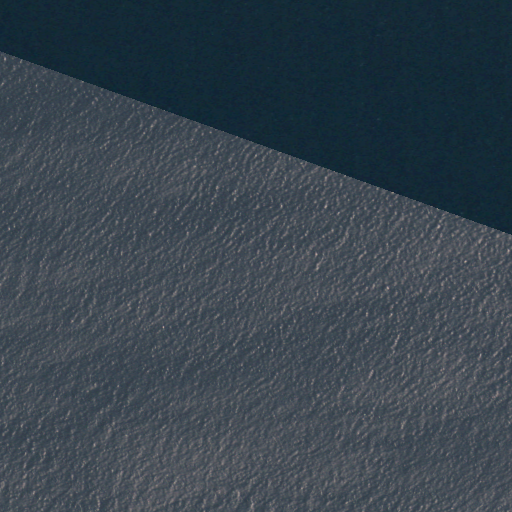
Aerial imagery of island in Washington named Number 18 Island (historical) containing only open water